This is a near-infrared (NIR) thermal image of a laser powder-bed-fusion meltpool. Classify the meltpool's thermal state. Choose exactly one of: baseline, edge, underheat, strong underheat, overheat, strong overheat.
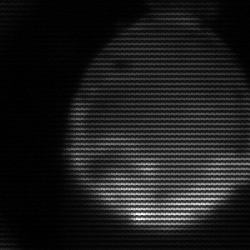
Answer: edge